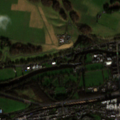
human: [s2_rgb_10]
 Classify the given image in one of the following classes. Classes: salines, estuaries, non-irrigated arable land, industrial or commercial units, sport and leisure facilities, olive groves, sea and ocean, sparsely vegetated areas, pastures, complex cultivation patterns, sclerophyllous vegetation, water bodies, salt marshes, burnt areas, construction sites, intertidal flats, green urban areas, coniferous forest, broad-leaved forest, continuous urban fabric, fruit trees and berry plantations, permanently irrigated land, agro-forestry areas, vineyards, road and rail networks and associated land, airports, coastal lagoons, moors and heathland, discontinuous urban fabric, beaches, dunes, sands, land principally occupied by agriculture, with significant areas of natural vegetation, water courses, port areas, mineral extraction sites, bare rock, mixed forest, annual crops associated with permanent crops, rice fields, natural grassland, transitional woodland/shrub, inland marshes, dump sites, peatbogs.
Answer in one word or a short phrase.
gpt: continuous urban fabric, discontinuous urban fabric, green urban areas